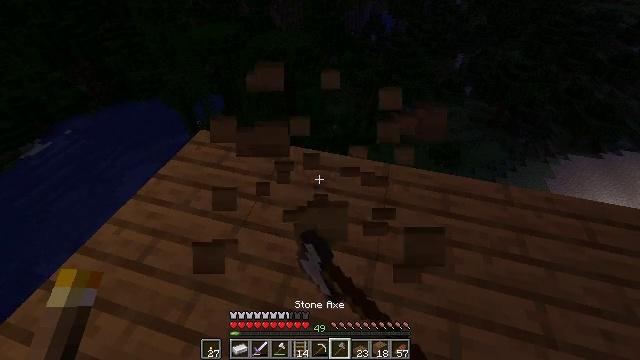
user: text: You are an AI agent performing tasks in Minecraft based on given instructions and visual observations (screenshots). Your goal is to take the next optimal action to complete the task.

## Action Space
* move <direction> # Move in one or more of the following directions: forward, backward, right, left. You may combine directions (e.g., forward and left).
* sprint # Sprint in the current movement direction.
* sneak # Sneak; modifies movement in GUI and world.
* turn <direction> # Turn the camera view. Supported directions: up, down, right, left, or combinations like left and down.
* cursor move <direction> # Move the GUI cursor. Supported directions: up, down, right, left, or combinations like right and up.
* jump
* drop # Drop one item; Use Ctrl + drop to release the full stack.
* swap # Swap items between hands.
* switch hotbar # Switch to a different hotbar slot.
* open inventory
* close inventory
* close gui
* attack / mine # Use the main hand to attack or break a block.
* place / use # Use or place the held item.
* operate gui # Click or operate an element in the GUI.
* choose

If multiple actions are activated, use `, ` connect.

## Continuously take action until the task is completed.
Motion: motion action
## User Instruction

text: Gather the spruce slab by holding left button.
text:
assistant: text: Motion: attack / mine